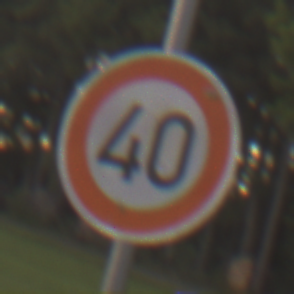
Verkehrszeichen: Geschwindigkeit40
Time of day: SunriseSunset
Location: Outdoor (Nature)
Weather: Clear
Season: NotSpecified
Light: Natural